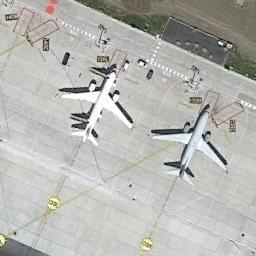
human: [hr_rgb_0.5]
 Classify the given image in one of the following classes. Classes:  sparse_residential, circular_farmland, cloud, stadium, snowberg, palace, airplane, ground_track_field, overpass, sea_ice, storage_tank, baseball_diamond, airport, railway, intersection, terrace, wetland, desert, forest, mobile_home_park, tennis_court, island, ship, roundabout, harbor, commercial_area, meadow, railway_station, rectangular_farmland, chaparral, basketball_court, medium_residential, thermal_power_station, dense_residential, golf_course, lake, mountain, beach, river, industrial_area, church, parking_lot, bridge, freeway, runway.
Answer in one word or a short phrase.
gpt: airplane